Field crop: maize
Growth stage: 2
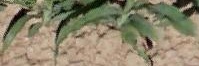
Species: maize